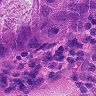
Metastatic tissue present: yes